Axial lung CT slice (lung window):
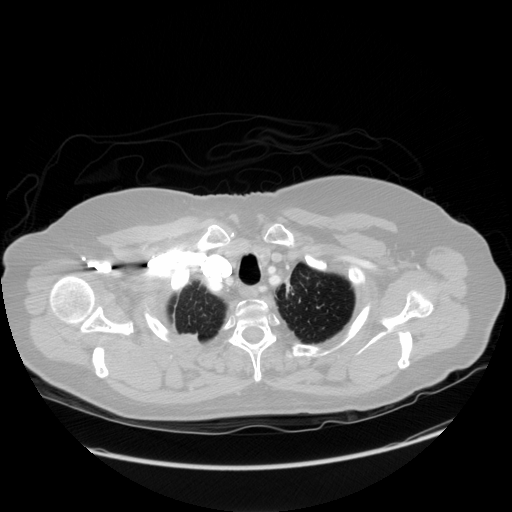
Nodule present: no